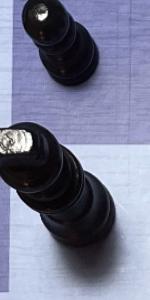
Label: King_Black